Question: I'm new to programming and I read before defining a function we need to define it's prototype.And if we don't want our function to accept any value then we write void as parameter. So just to check it I wrote this small program where while defining function prototype I wrote it's parameter as void and while writing it's definition wrote int a as it's parameter (hoping that I will get an error, but I never got one).Then I compiled and ran the program it gave me this output
This program prints the square of all the numbers starting from 1 to 3
the square of 1 is 1 :
the square of 2 is 4 :
the square of 3 is 9 :
After this I changed the parameter in definition to float a (just to check if program will still work) and this time i got a different output as shown below
This program prints the square of all the numbers starting from 1 to 3
the square of 1 is 0 :
the square of 2 is 0 :
the square of 3 is 0 :
.
Can any one please explain what's happening here ? why my compiler is not throwing an error and why I'm getting two completely different output for int and float ? I'm using visual studio professional 2013 with update 4 !
'''
//program to calulate square using functions
#include <stdio.h>
#pragma warning (disable:4996)
int square(void);
int main()
{
int i;
printf("This program prints the square of all the numbers starting from 1 to 3");
for (i = 1; i <= 3; i++)
printf("
the square of %d is %d : ",i,square(i));
getch();
return 0;
}
square(a)
{
a = a*a;
return a;
}
'''

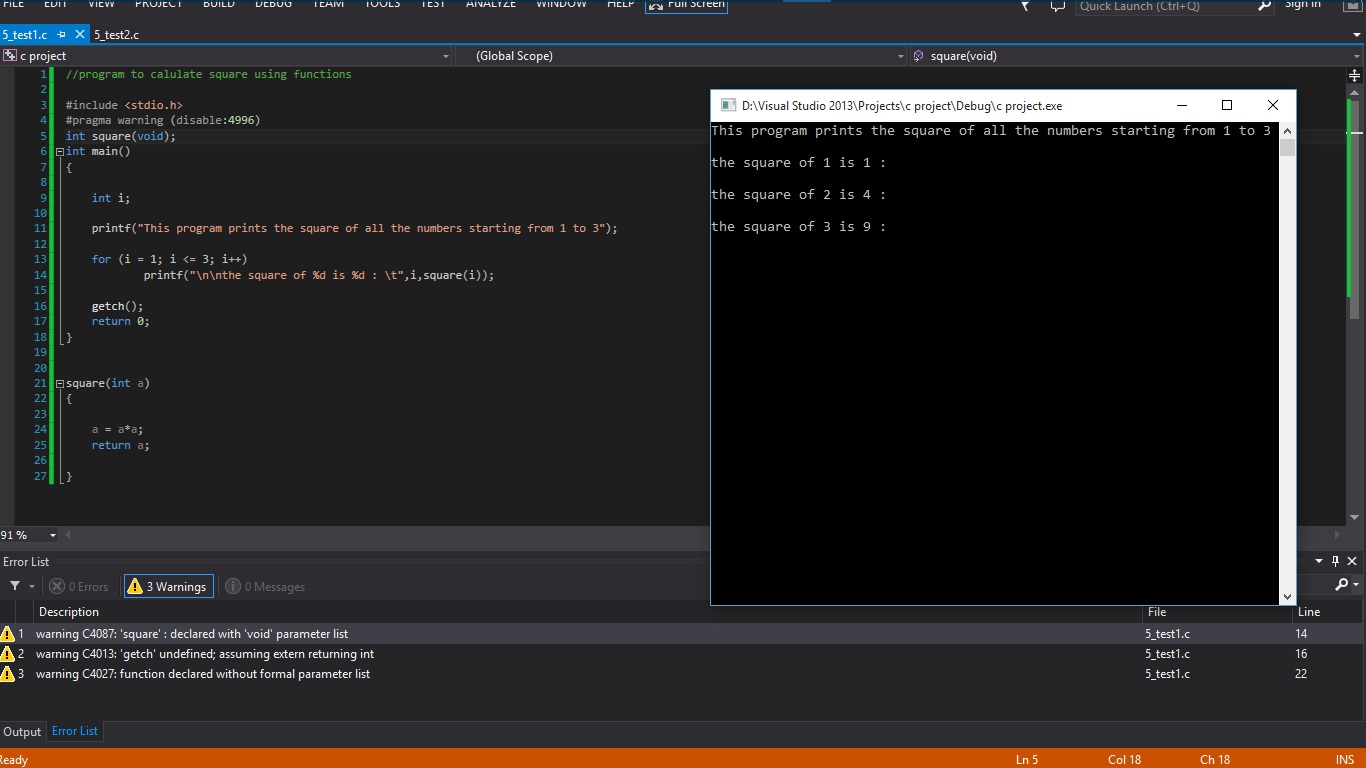
Answer: Old C standard allows declaring functions without parameters, and then parameters are assumed to be of type 'int'. Everything works ok as long as everything matches, but funny things may happen if things don't match.
It all comes down to <URL>, and then the function takes them from somewhere, and if this "somewhere" is same, and the data types match, everything works. And when they don't match, you get undefined behaviour.
So the 'int' version works because everything matches. Compiler warns you that it can't know if your code will actually work (or give an actual error with later C standard versions, and in C++), but this is just warning, meaning it is up to you to make sure it's ok (which you really don't want to do, it's compilers job, so enable warnings and fix them!).
The 'float' version you mention is then undefined behaviour. Anything the computer is capable of doing can happen (including breaking into your bank account and emptying it next time you use Internet banking, this is basically how a lot of malware actually infects a computer, exploiting programming errors). But here you get zero, because floating point parameters and return values are passed in FPU registers, which the function does not change, and the return value happens to be zero because of that.